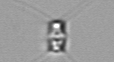
Label: Chaetoceros